Question: Given an input image 'sample.i.png' with a transparent background :

'sample.o.png''rgb(160,160,255)'
---
Answer used:
'''
convert source.png -background "rgb(160,160,255)" -flatten out.png
'''
Please +1 emcconville's answer !
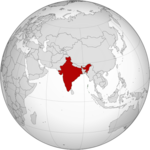
Answer: From <URL>. Create a background image with your color, and flatten the source image over it.
'''
convert -size 150x150 xc:"rgb(160,160,255)" source.png -layers flatten out.png
'''

If you don't want to worry about image size, just change the background directly.
'''
convert source.png -background "rgb(160,160,255)" -flatten out.png
'''
Add the <URL> to re-set the background color